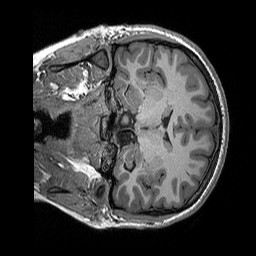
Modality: T1w
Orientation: coronal
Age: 21
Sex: female
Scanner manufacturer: siemens
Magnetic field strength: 3 T
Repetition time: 2.3 s
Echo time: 0.00298 s